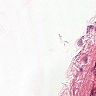
Metastatic tissue present: no